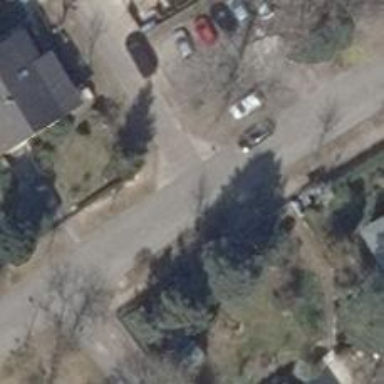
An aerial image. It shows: Residential road.